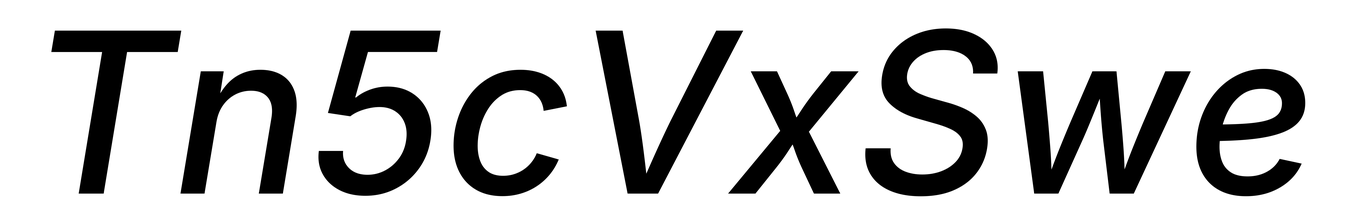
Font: Inter-Italic_Medium_Italic